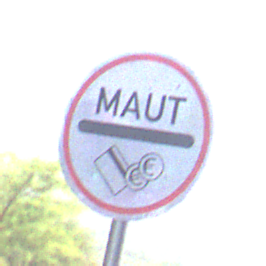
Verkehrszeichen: MautflichtigeStrecke
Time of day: Midday
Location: Roofed (Underpass)
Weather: Clear
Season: NotSpecified
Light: Natural